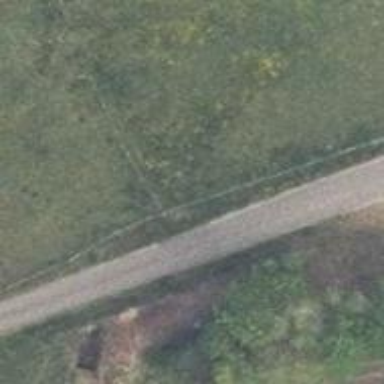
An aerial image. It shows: Well-maintained asphalt track suitable for bicycles.